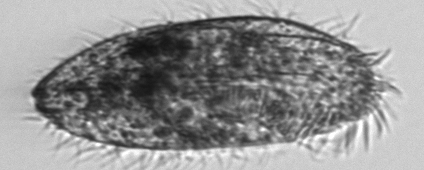
Label: Euplotes_morphotype1